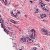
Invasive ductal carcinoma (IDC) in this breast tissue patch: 0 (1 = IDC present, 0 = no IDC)